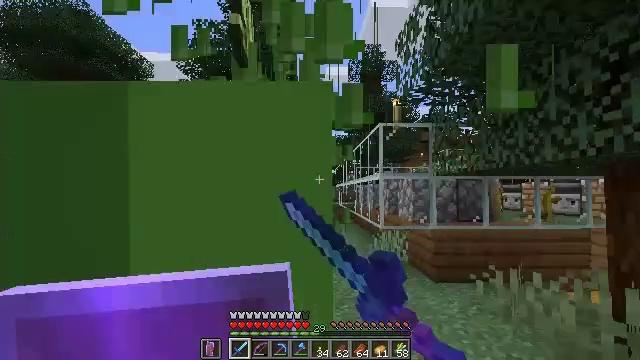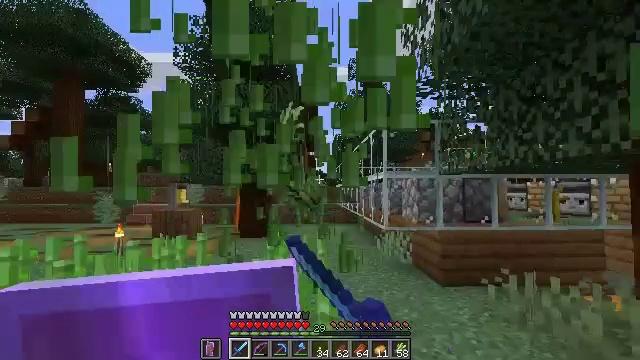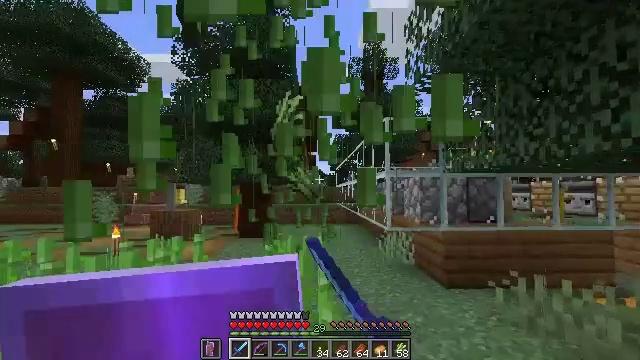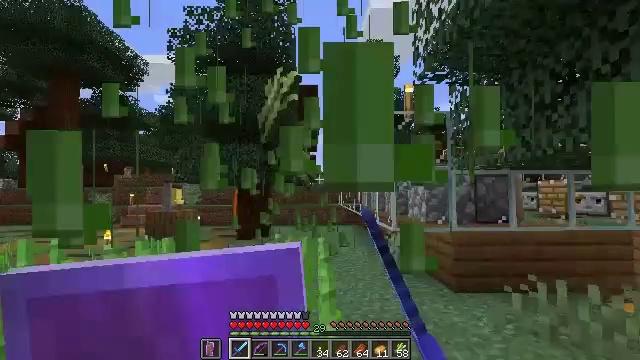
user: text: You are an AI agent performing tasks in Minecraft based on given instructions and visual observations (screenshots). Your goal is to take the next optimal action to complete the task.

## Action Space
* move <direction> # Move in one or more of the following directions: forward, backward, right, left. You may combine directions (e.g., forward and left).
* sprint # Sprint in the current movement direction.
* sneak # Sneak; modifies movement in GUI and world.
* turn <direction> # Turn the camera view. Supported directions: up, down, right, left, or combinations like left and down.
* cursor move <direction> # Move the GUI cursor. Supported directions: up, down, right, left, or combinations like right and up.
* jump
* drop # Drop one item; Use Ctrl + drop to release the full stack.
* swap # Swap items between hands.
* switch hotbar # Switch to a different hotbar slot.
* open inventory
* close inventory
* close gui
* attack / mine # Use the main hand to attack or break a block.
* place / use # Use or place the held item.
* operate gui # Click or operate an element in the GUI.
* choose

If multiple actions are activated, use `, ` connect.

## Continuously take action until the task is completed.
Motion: motion action
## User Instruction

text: Cut down the sugar cane stalks.
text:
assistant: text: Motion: move forward, attack / mine
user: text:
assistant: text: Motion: move forward, attack / mine
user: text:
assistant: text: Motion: move forward, attack / mine
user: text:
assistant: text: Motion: attack / mine